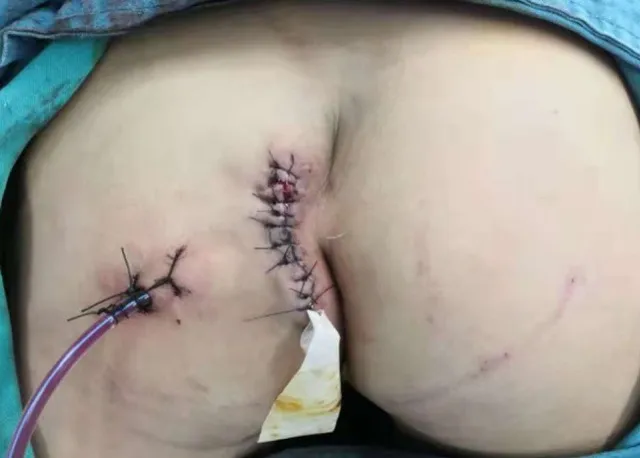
A hemovac drain is inserted, and the muscles are approximated with absorbable sutures.
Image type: medical_photograph (other_medical_photograph)